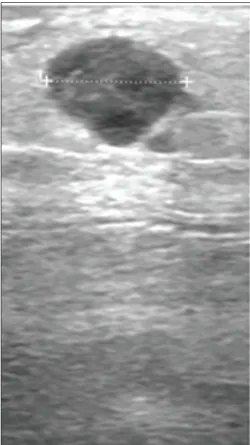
Course of a subcutaneous melanoma metastasis under combination of MEK inhibitor and T-VEC in case 1. Ultrasound images from. April 2017.
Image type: radiology (ultrasound)